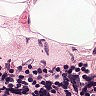
Metastatic tissue present: no